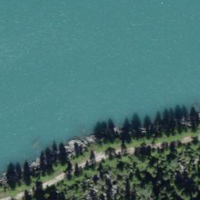
EUNIS habitat code: 48
Species observed at this site:
Parnassia palustris
Larix decidua